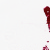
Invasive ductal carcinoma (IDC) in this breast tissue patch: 0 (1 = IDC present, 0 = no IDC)